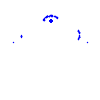
Particle: proton